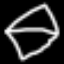
Label: diamond